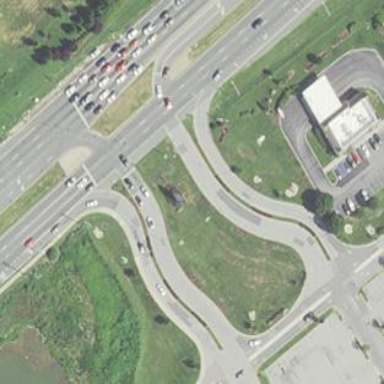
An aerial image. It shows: Traffic island covered in grass.